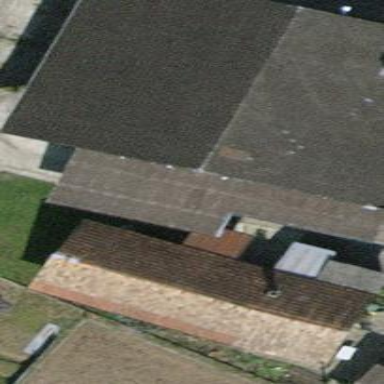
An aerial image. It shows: Barn.